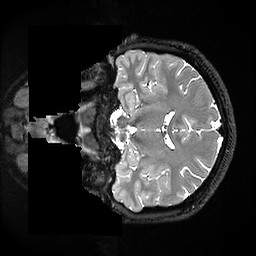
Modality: T2w
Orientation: coronal
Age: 26
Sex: female
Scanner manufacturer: ge
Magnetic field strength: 3 T
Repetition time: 3.202 s
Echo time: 0.06589 s